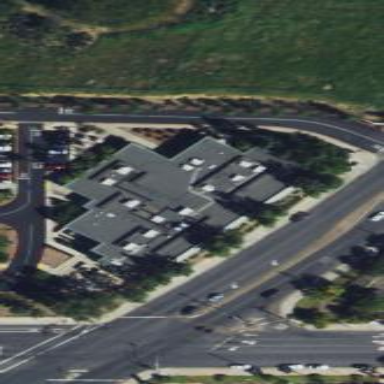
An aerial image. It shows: Clinic building providing healthcare services.